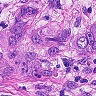
Metastatic tissue present: yes